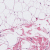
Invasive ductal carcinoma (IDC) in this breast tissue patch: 0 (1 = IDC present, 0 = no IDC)